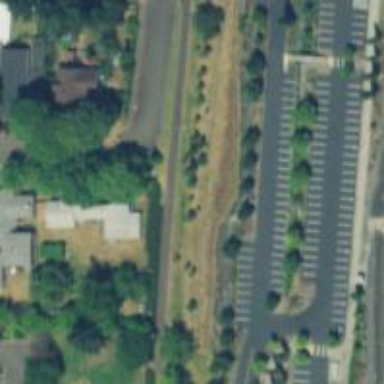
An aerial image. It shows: Park and ride parking facility with surface parking.